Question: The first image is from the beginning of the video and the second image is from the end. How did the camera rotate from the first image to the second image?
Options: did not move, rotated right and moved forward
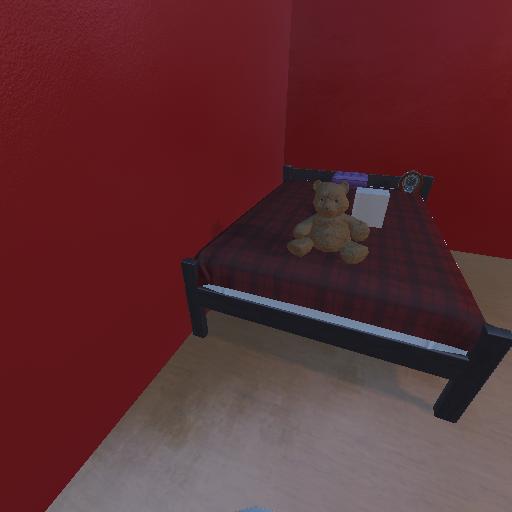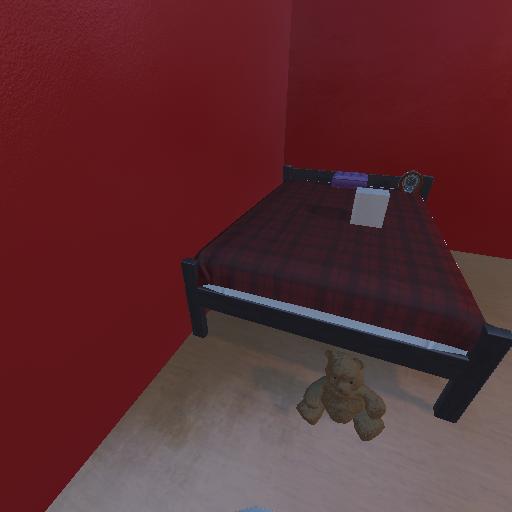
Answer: did not move